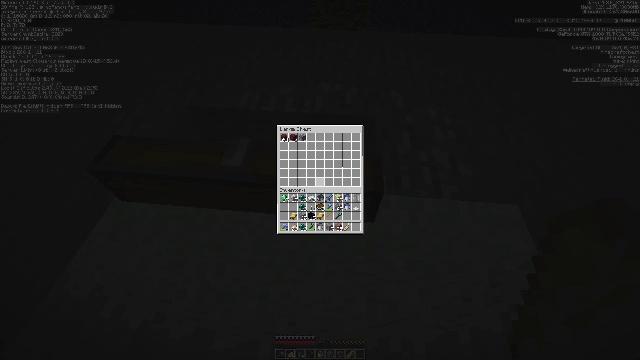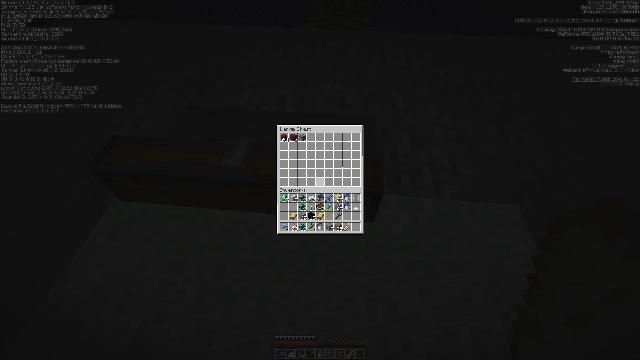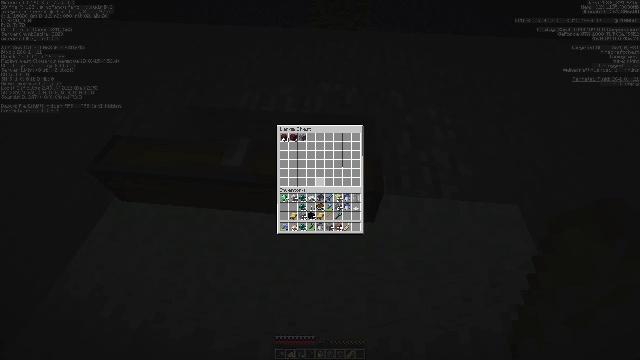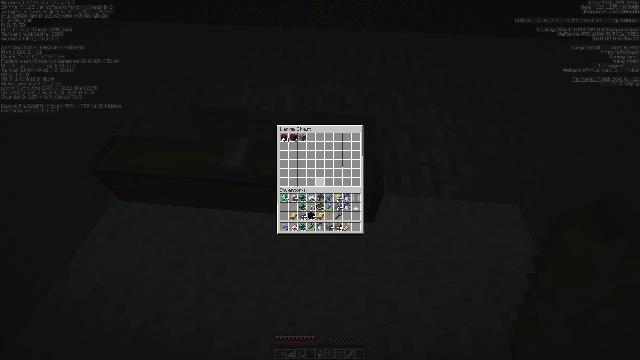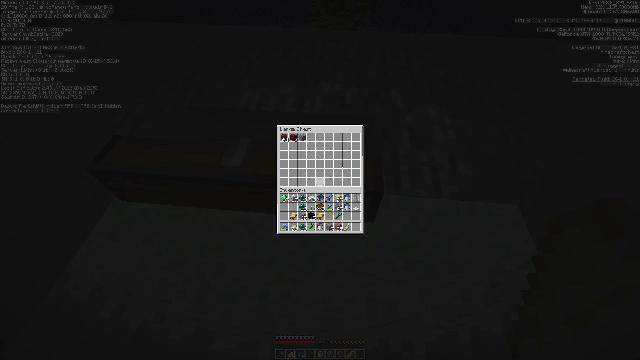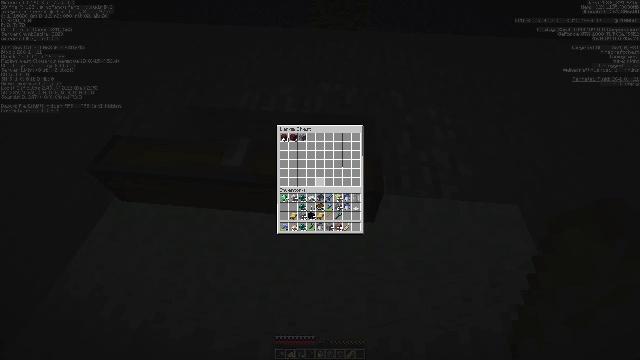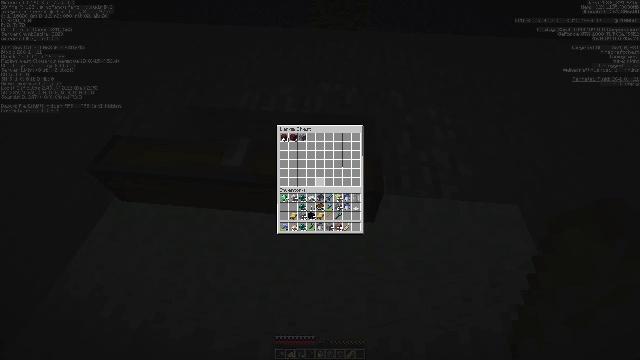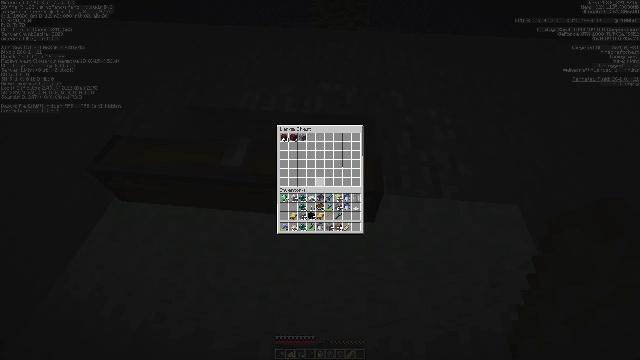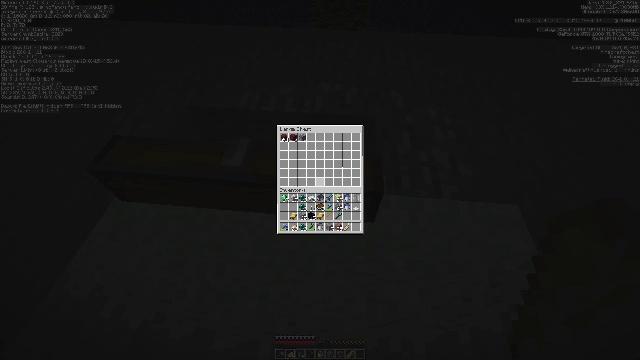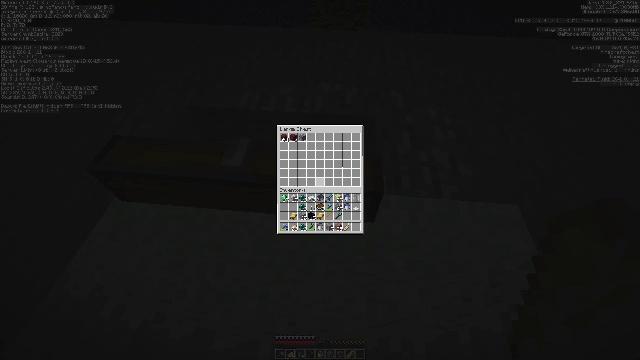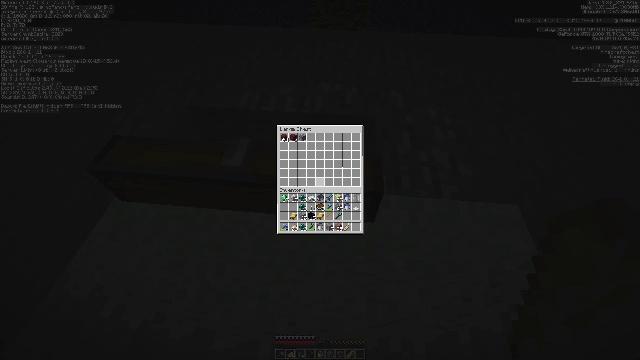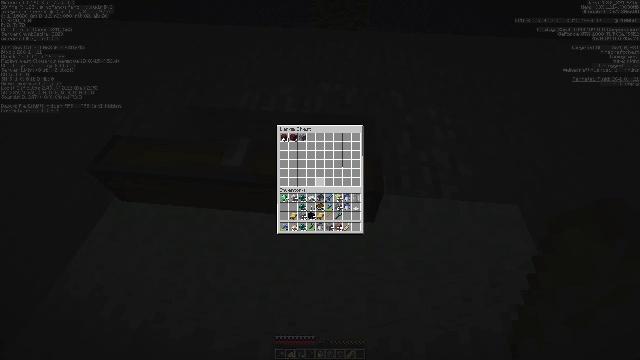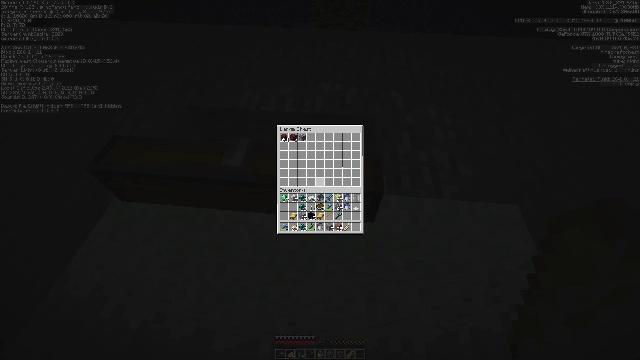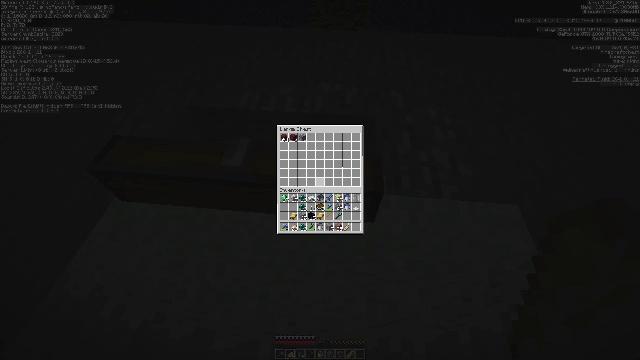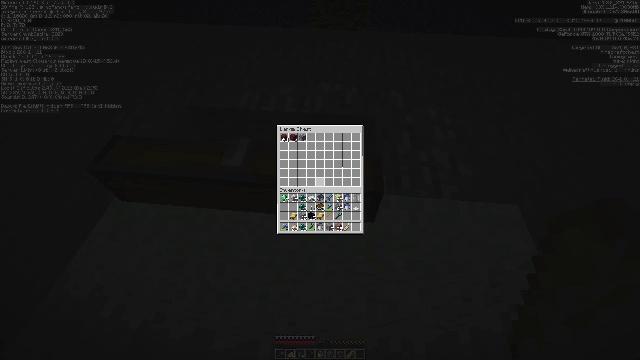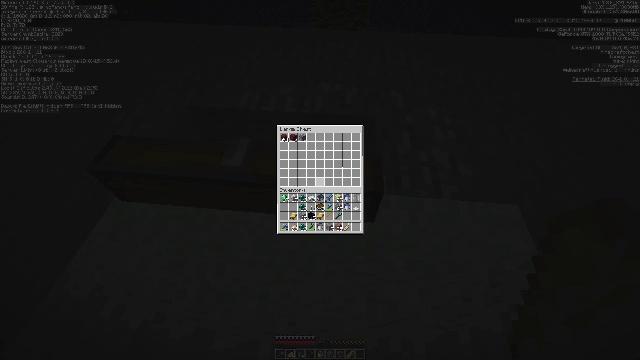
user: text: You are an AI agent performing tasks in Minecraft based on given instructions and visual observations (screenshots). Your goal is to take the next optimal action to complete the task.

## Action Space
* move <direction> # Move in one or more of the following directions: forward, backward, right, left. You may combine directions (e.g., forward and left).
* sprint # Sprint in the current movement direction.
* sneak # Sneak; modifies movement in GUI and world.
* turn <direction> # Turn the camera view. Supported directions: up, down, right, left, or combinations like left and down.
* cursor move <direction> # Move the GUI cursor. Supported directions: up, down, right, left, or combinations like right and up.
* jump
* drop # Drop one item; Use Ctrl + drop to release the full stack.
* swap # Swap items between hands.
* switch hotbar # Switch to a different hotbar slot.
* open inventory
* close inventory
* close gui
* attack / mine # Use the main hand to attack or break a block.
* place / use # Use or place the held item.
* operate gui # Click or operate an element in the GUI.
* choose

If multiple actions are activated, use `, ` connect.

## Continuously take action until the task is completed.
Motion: motion action
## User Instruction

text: Pick up the white carpet.
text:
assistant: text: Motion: no_op
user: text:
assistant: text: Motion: no_op
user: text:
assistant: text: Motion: no_op
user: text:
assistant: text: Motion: no_op
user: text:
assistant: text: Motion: no_op
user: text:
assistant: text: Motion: no_op
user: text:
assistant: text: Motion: no_op
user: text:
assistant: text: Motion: no_op
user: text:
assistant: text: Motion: no_op
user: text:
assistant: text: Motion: no_op
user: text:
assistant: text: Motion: no_op
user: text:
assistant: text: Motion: no_op
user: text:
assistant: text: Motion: no_op
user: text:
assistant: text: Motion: no_op
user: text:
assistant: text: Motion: no_op
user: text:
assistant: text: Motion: no_op
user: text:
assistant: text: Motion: no_op
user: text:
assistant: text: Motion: no_op
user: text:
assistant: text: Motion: no_op
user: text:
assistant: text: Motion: no_op
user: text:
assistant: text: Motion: no_op
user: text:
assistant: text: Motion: no_op
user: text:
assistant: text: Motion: no_op
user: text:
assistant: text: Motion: no_op
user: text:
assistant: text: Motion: no_op
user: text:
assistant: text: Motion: no_op
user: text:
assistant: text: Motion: no_op
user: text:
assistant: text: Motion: no_op
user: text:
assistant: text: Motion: no_op
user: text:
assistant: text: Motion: no_op